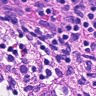
Metastatic tissue present: no